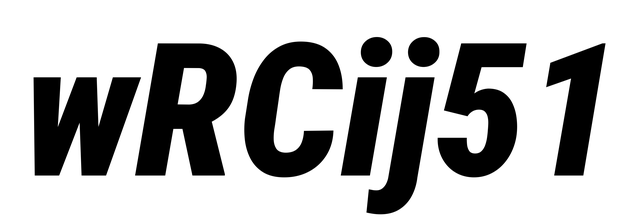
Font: Roboto-Italic_Condensed_Black_Italic